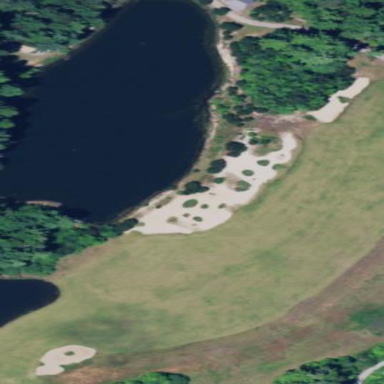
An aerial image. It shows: Golf bunker filled with sandy terrain.